Chest X-ray. View position: AP
Patient age: 30
Patient sex: M
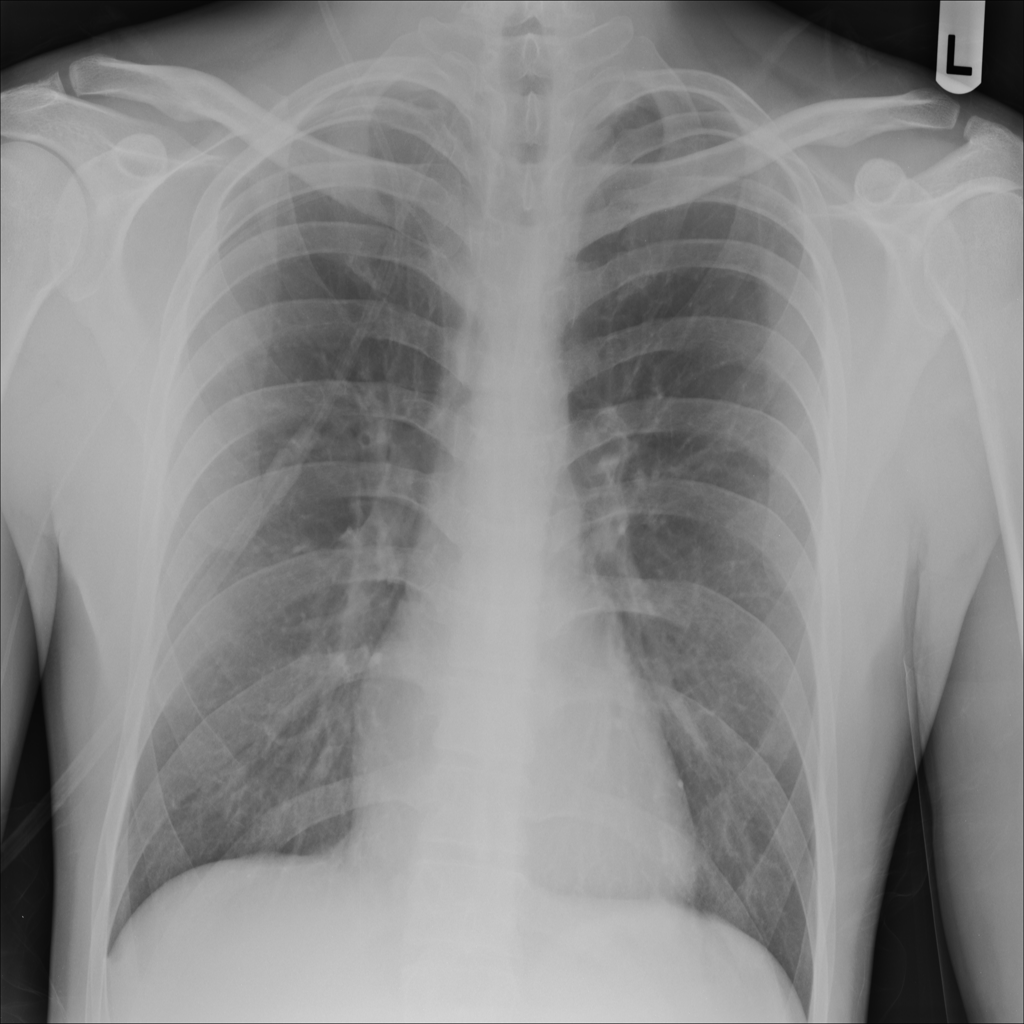
Finding: Pneumothorax